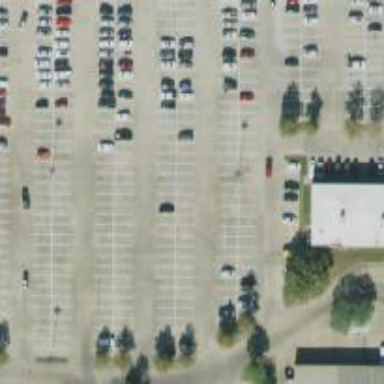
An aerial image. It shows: Parking space is available.